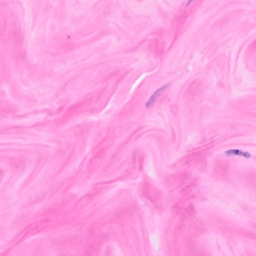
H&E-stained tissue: Breast